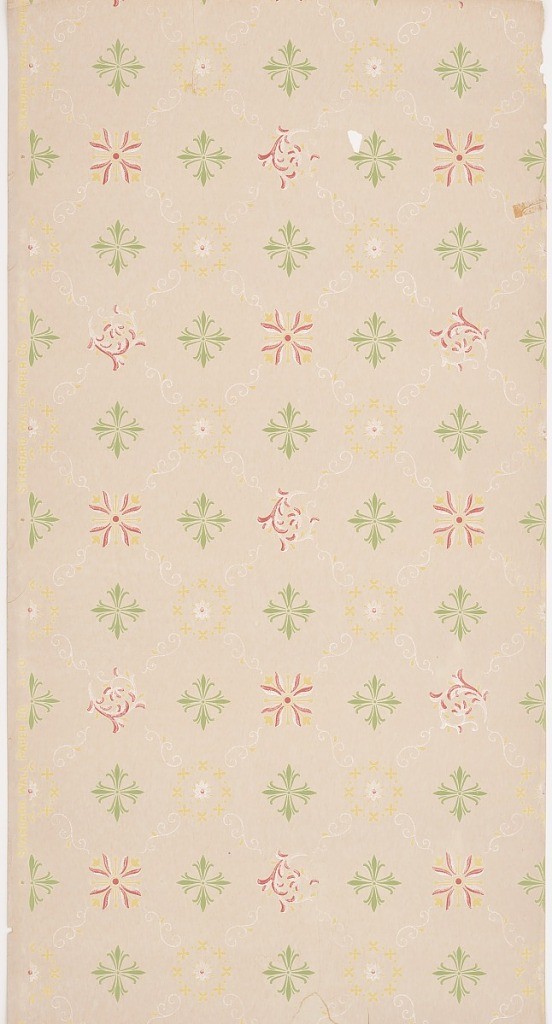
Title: Ceiling paper
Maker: Standard Wall-Paper Company, Standard Wall-Paper Company, Pittsburgh, Pennsylvania
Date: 1905–1915
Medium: Machine-printed paper, liquid mica
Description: On gray ground, white scroll treillage with four motif variations: green foliate cross, yellow floral wreath, yellow and red leaf-tulip motif, and white and red scroll motif.